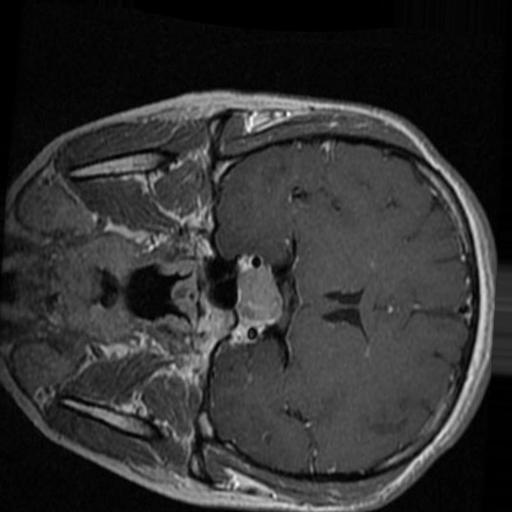
Label: brain_tumor